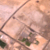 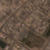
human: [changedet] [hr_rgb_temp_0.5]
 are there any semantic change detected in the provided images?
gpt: Desert left the place to urbanization.